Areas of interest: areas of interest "Sport and cultural"
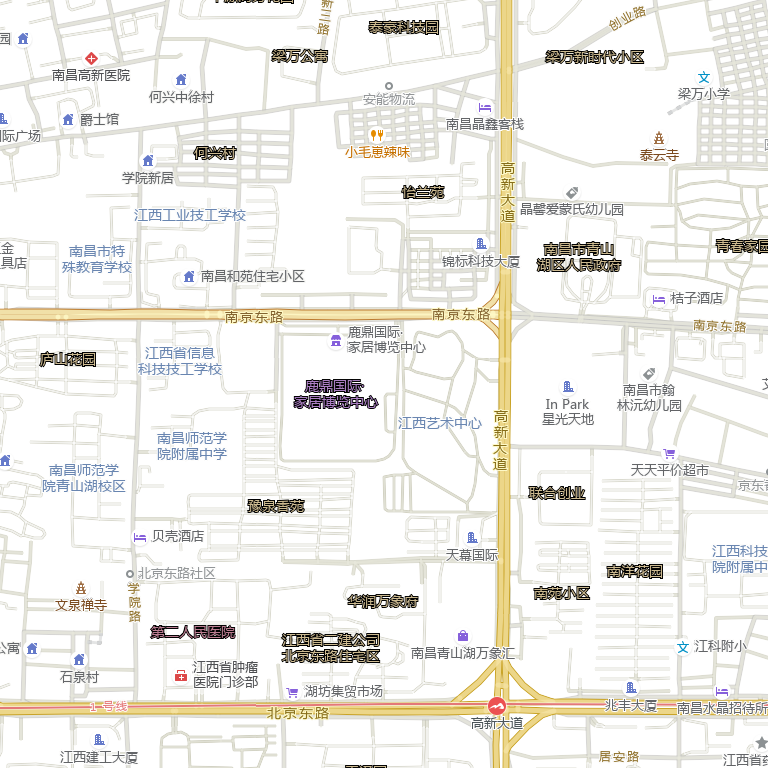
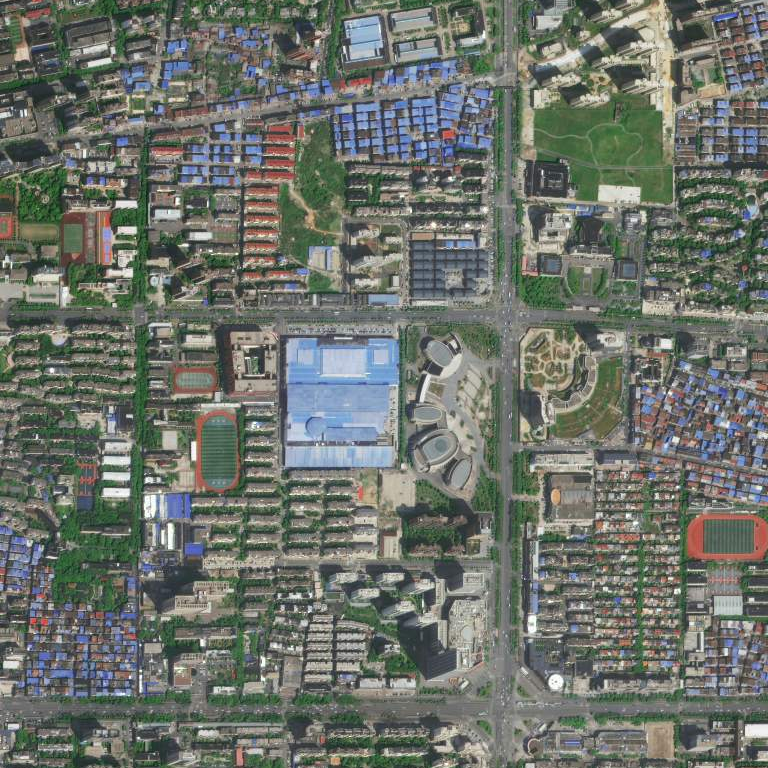